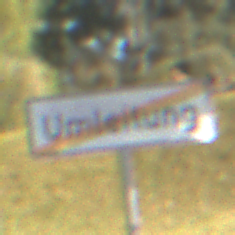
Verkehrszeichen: EndeDerUmleitungsankuendigung
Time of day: MorningAfternoon
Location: Outdoor (Nature)
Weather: PartlyCloudy
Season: NotSpecified
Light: Natural